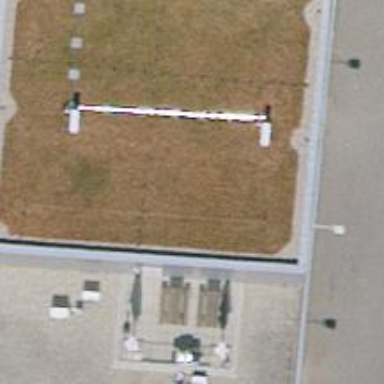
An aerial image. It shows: Solar photovoltaic panel generator.